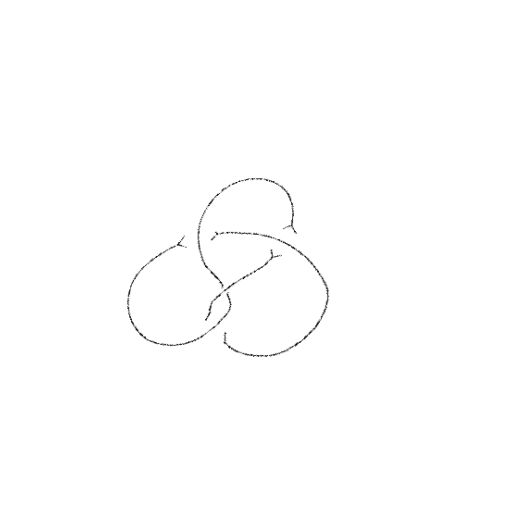
Crossing number: 4